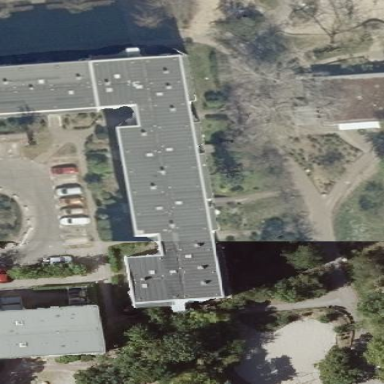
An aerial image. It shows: Building with apartments and flat roof.